Question: I doing next thing...
I pass into some function the field of some controls, like:
'''
class ScenarioSelector
{
public ScenarioSelector()
{
SubjectInfo.SetStr(lbl_labs_header.Text);
}
}
class SubjectInfo
{
public static void SetStr(object obj)
{
string name = obj.GetType().Name;
string full_name = obj.GetType().FullName;
Type t = obj.GetType();
//FieldInfo fi = FieldInfo.GetFieldFromHandle(/*I don't have any handle here*/);
//Somehow understand that passed object is... "ScenarioSelector.lbl_labs_header.Text" and set it's value depending from it.
}
}
'''
Function SetStr should understand the field name of passed object and set it's value depending of it's name.
I tried something, but can't get what I need, I only getting System.String as name.

Whole idea behind that is interface translation. I want to store in file something like:
And easy set it by calling function
Maybe you have some ideas of how to make it another way or fix my way?
P.S. Based on example I did this:
'''
static void Test3<T>(Expression<Func<T>> exp)
{
Expression body = exp.Body;
List<string> memberNames = new List<string>();
MemberInfo previousMember = null;
while(body.NodeType == ExpressionType.MemberAccess)
{
MemberExpression memberBody = (MemberExpression)body;
string memberName = memberBody.Member.Name;
if (previousMember == null) //this is first one
{
switch (memberBody.Member.MemberType)
{
case MemberTypes.Field:
((FieldInfo)memberBody.Member).SetValue(/*How to get the object instance?*/, "some_val");
break;
case MemberTypes.Property:
break;
default:
break;
}
}
if (memberBody.Expression.NodeType == ExpressionType.Constant && previousMember != null) //If it's the 'last' member, replace with type
memberName = previousMember.DeclaringType.Name;
memberNames.Add(memberName);
previousMember = memberBody.Member;
body = memberBody.Expression;
}
memberNames.Reverse();
Console.WriteLine("Member: {0}", string.Join(".", memberNames));
}
'''
But still don't know how to get instance of object to set needed value.
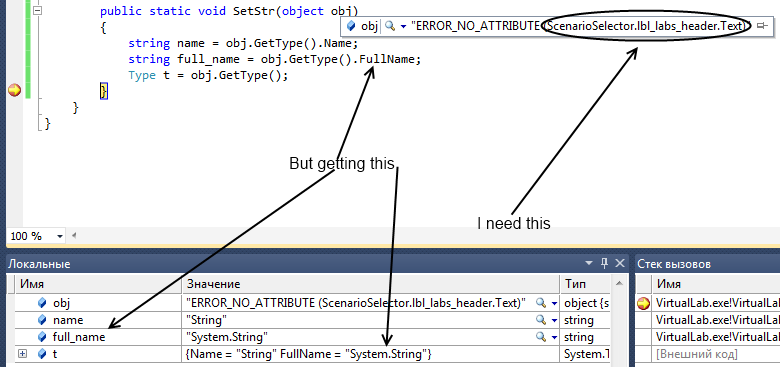
Answer: Without prior experience of lambda expressions, I managed to construct an example:
'''
using System;
using System.Collections.Generic;
using System.Linq.Expressions;
using System.Reflection;
namespace TestsA
{
class TestLambdaExpression
{
class Inner { public int tata; }
string toto;
Inner tutu;
static void Test3<T>(Expression<Func<T>> exp)
{
Expression body = exp.Body;
List<string> memberNames = new List<string>();
while(body.NodeType == ExpressionType.MemberAccess)
{
MemberExpression memberBody = (MemberExpression)body;
memberNames.Add(memberBody.Member.Name);
body = memberBody.Expression;
}
memberNames.Reverse();
Console.WriteLine("Member: {0}", string.Join(".", memberNames));
}
public static void Test()
{
TestLambdaExpression obj = new TestLambdaExpression();
obj.toto = "Hello world!";
obj.tutu = new Inner();
obj.tutu.tata = 42;
Test3(() => obj.toto);
Test3(() => obj.tutu.tata);
}
}
}
'''
Calling 'TestLambdaExpression.Test' should output:
'''
Member: obj.toto
Member: obj.tutu.tata
'''
For your special output, a test can be added:
'''
static void Test3<T>(Expression<Func<T>> exp)
{
Expression body = exp.Body;
List<string> memberNames = new List<string>();
MemberInfo previousMember = null;
while(body.NodeType == ExpressionType.MemberAccess)
{
MemberExpression memberBody = (MemberExpression)body;
string memberName = memberBody.Member.Name;
//If it's the 'last' member, replace with type
if(memberBody.Expression.NodeType == ExpressionType.Constant && previousMember != null)
memberName = previousMember.DeclaringType.name;
memberNames.Add(memberName);
previousMember = memberBody.Member;
body = memberBody.Expression;
}
memberNames.Reverse();
Console.WriteLine("Member: {0}", string.Join(".", memberNames));
}
'''
---
For modifying the variable, I managed to make this:
'''
private static void TestAssign<T>(Expression<Func<T>> exp, T toAssign)
{
Expression assExp = Expression.Assign(exp.Body, Expression.Constant(toAssign));
Expression<Func<T>> newExp = exp.Update(assExp, null);
newExp.Compile().Invoke();
}
'''
It's probably not the fastest nor the most efficient way to do it, but it should be the most versatile.